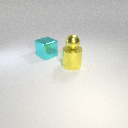
small yellow metal sphere above large yellow metal cylinder